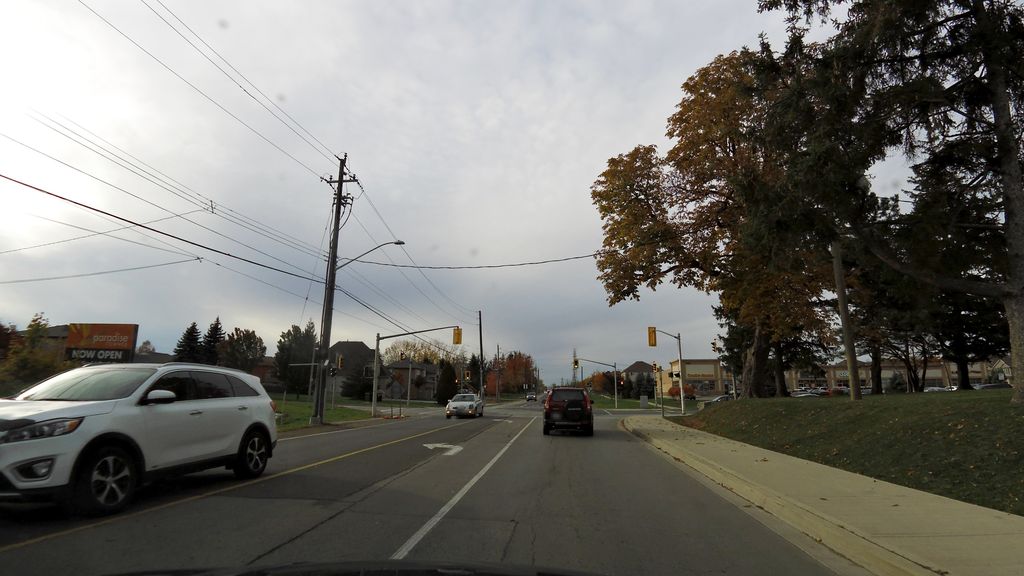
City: hamilton